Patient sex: M
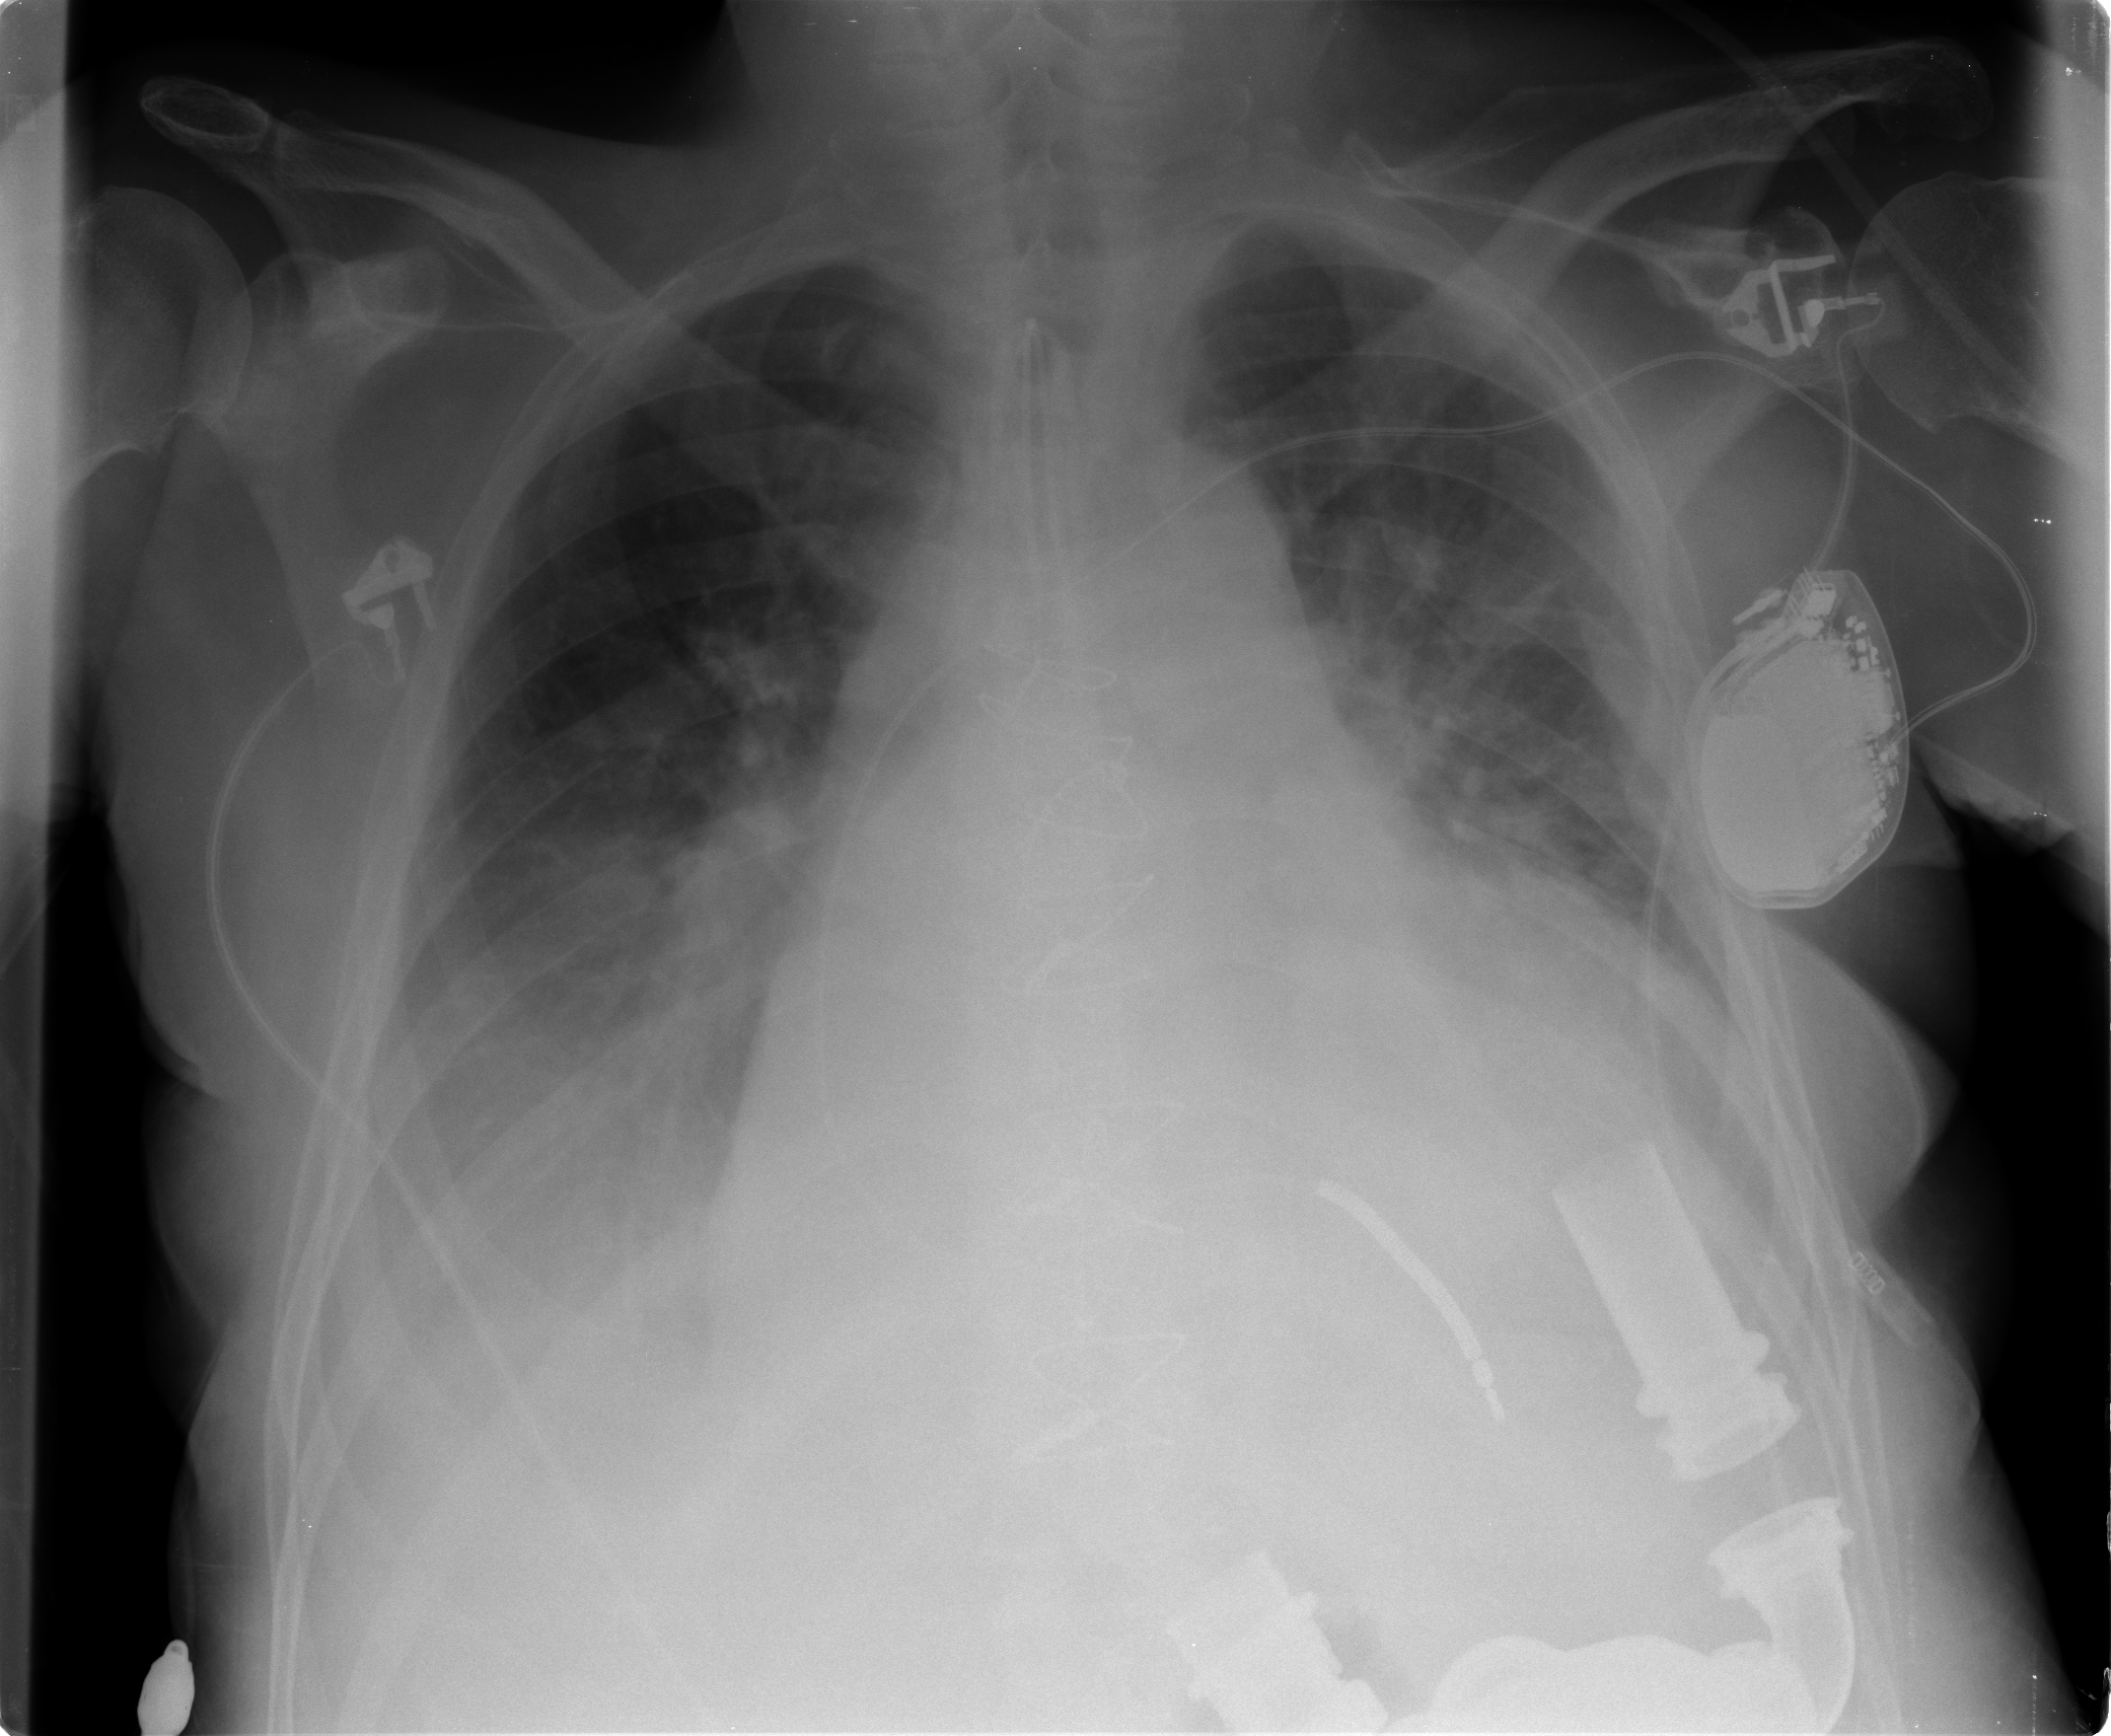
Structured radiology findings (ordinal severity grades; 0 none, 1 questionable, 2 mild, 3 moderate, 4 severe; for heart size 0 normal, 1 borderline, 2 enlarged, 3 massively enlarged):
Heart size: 3
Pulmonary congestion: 3
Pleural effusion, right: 2
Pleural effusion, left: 2
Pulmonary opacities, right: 1
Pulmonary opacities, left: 1
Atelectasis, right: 2
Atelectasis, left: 2